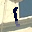
Label: 1